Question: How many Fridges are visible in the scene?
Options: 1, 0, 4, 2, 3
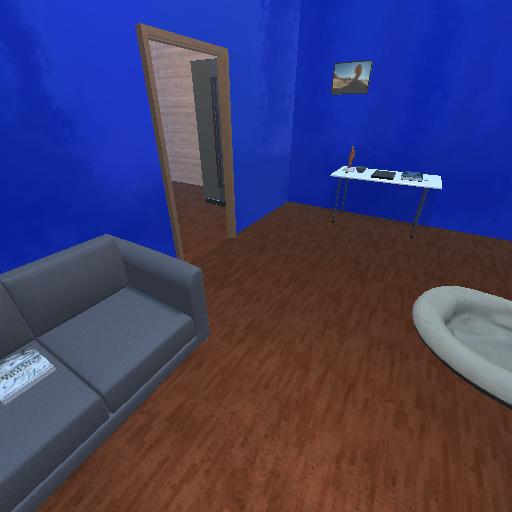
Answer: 1